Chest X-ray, AP view. Patient: 61 years old, sex M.
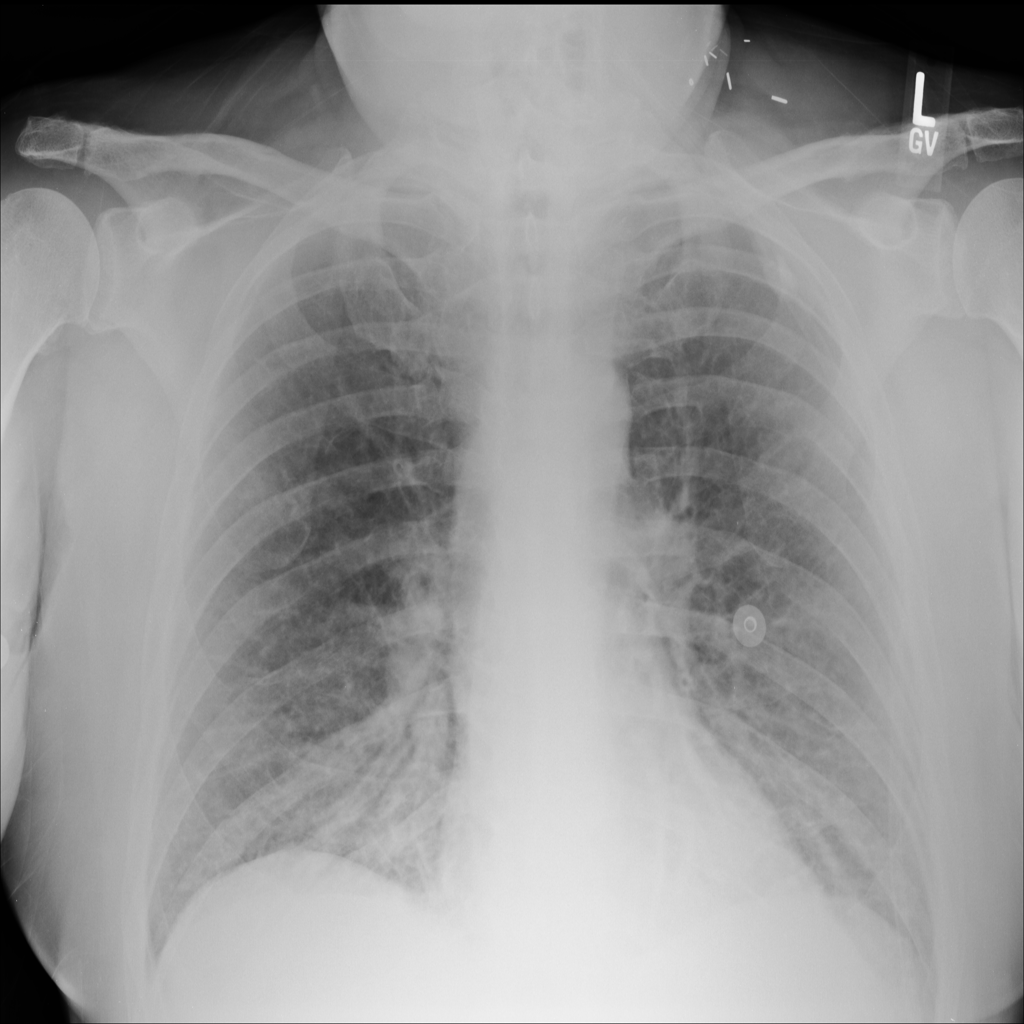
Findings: Edema